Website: apple
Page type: customer-info-address
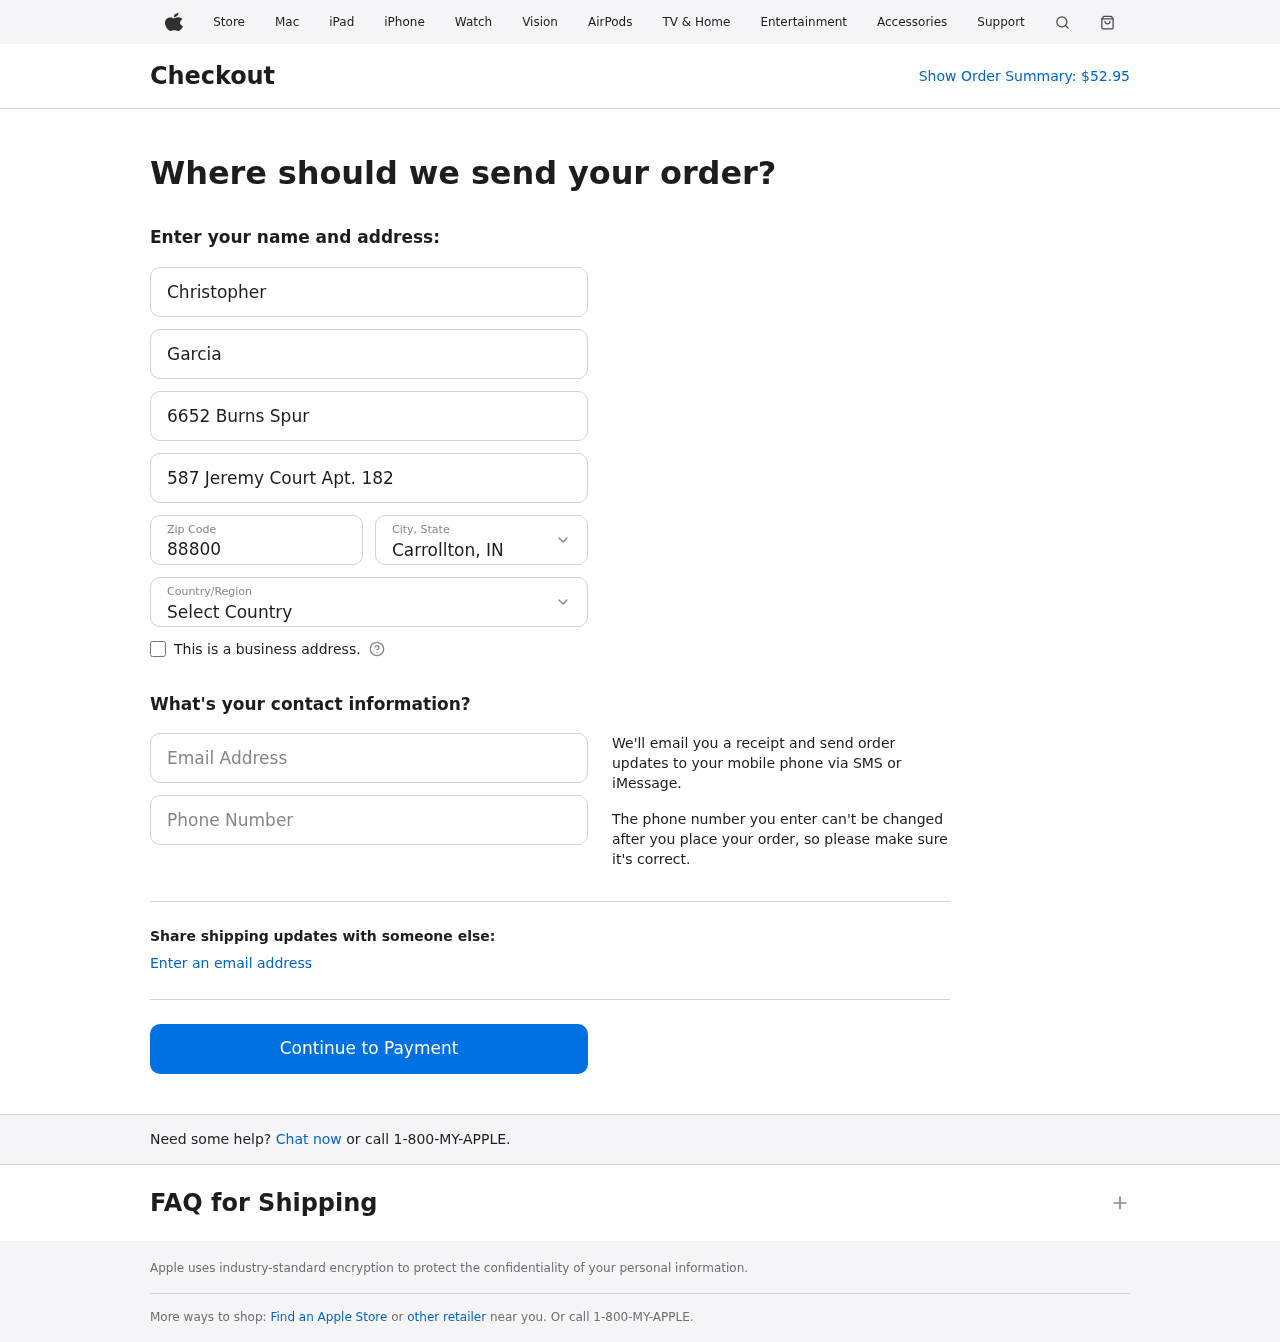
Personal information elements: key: PII_CITY_STATE
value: Carrollton, IN
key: PII_COUNTRY
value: United States
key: PII_EMAIL
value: christopher_garcia@yahoo.com
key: PII_FIRSTNAME
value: Christopher
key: PII_LASTNAME
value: Garcia
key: PII_PHONE
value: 2286114146
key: PII_POSTCODE
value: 88800
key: PII_STREET
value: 6652 Burns Spur
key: PII_STREET2
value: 587 Jeremy Court Apt. 182
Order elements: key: ORDER_TOTAL
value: $52.95